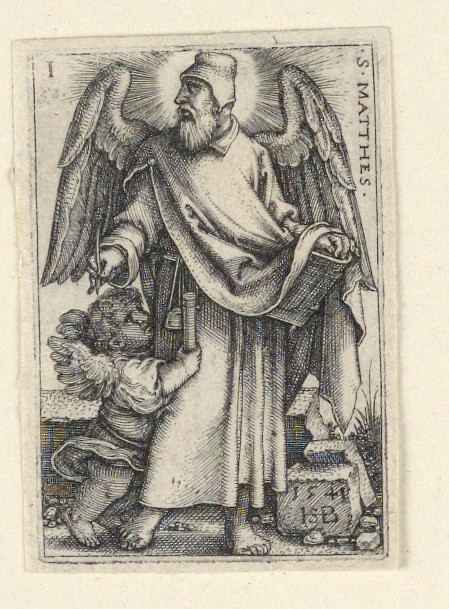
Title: St. Matthew, from The Four Evangelists
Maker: Hans Sebald Beham, German, 1500–1550
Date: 1541
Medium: Engraving on laid paper
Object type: print
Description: Vertical rectangle. A winged figure, standing, the figure turned toward the spectator, the head in profile to the left. He holds a pen in his right hand: a book in his left hand. A small angel is seen at the left.